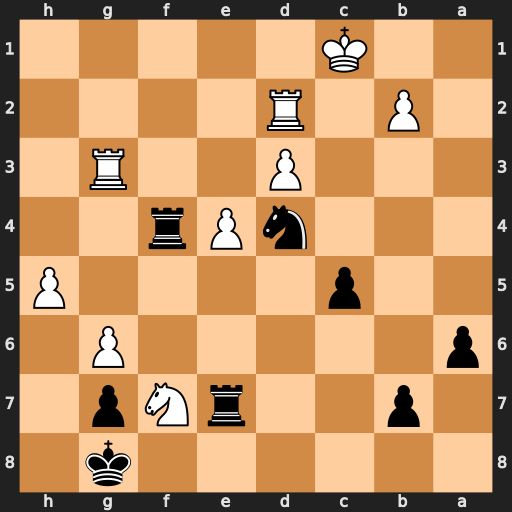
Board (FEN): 6k1/1p2rNp1/p5P1/2p4P/3nPr2/3P2R1/1P1R4/2K5
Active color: b
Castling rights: -
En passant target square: -
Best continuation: Rf1+ Rd1 Ne2+